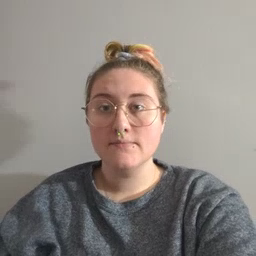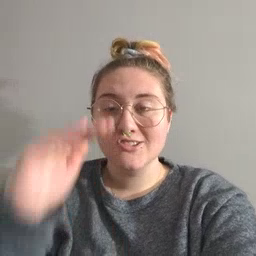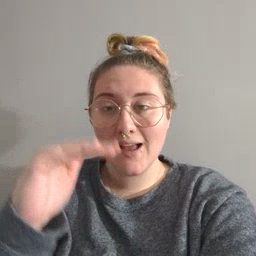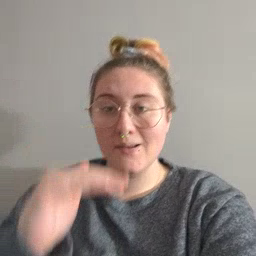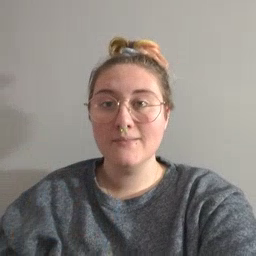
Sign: child